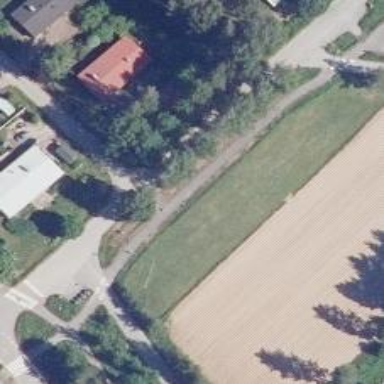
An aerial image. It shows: Cycleway.